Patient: sex M, age 77
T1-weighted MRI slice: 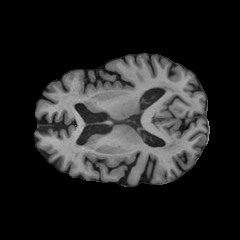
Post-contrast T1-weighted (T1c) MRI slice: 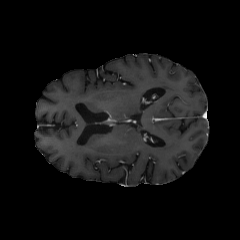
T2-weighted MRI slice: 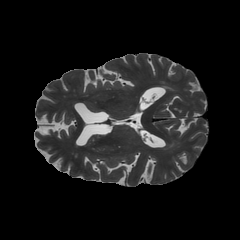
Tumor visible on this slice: no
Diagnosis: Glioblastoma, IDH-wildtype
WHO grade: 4